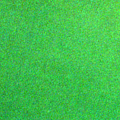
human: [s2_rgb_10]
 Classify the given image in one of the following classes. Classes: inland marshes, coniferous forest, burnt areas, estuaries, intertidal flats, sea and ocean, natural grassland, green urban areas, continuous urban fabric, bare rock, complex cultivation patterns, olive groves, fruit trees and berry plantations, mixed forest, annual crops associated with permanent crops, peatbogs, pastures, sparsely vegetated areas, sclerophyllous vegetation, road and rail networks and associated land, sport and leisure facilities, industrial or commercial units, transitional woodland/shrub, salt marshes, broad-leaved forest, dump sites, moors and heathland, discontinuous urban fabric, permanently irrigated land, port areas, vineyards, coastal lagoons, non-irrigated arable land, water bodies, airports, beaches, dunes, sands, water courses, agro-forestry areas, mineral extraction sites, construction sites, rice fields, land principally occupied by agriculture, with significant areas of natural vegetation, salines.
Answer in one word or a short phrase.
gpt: sea and ocean